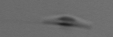
Label: pennate